Interaction volume radius: 5 \u00c5
Interaction volume height: 20 \u00c5
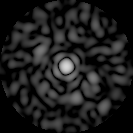
Disorder parameter: 0.8176